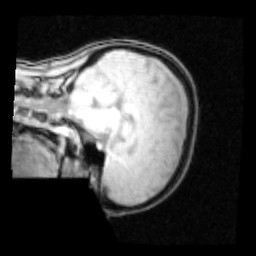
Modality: PDw
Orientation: sagittal
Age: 24
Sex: female
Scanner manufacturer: siemens
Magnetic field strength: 3 T
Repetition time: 0.25 s
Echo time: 0.00103 s